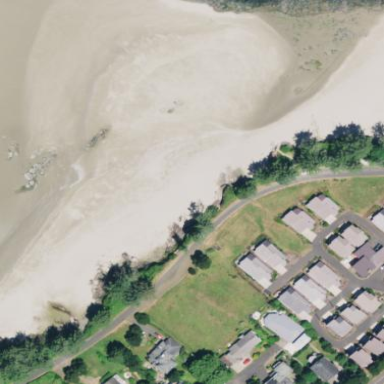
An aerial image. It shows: Sandy beach with natural surroundings.